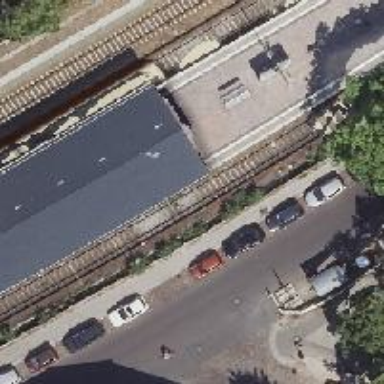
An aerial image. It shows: Light rail station categorized as level 5 halt.